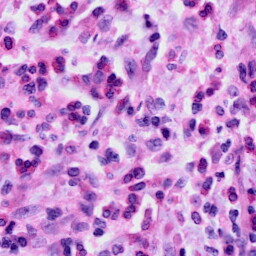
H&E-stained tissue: Cervix